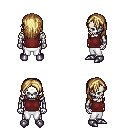
a pixel art fantasy rpg character, male body template, skeleton, maroon sleeveless shirt, white pants, blonde long hairstyle, metal boots, four views (front, back, left, right), 2x2 character sprite sheet, small pixel art, hard edges, no anti-aliasing